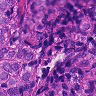
Metastatic tissue present: yes